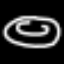
Label: donut